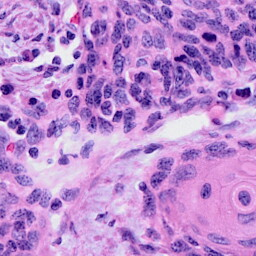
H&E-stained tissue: Cervix